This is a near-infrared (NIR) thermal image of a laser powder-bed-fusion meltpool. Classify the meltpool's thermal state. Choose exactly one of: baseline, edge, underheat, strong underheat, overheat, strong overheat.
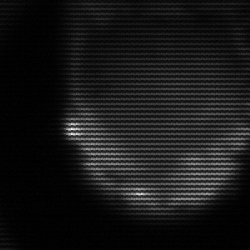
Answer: edge